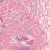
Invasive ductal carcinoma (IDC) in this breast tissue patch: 0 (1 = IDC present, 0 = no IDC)